Field crop: tomato
Growth stage: 1
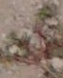
Species: portulaca